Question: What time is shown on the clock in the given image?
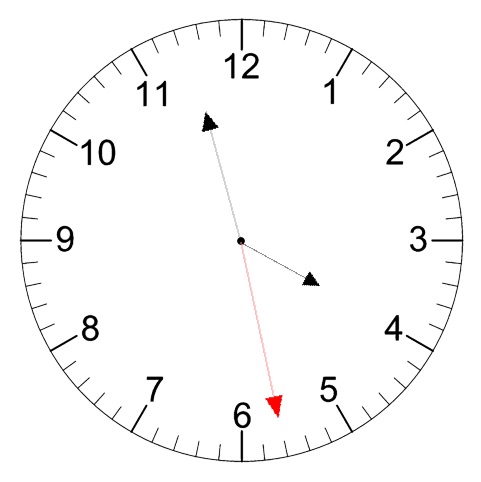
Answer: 03:57:28